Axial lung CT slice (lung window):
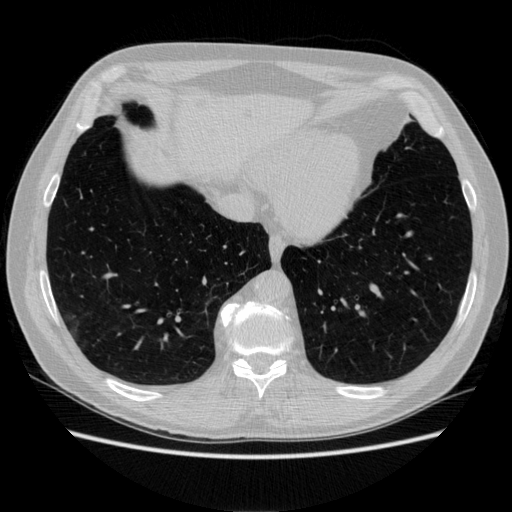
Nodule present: no